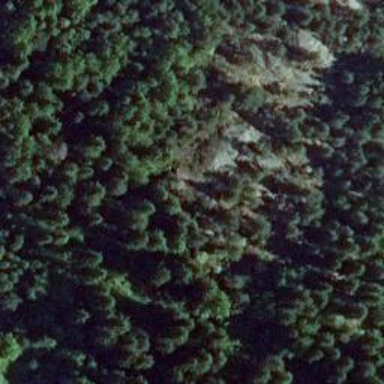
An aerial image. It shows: Peak in its natural state.